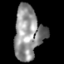
Tissue: skin
Cell type: Epithelial cells
Senescence score: 0.2587
Nuclear area (px): 1434
Mean DAPI intensity: 145.741